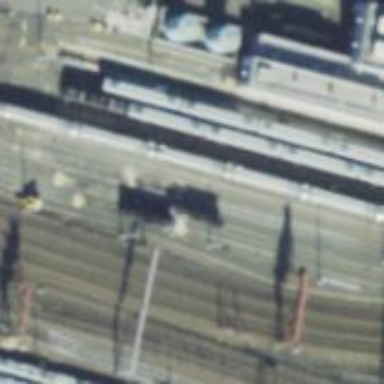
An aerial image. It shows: Railway yard in service.